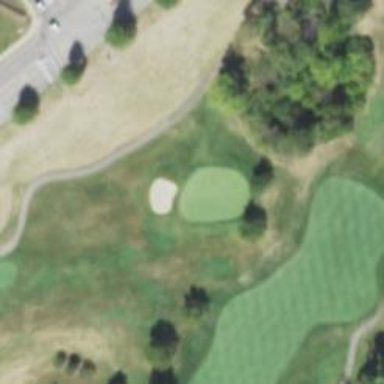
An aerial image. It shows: Golf hole.